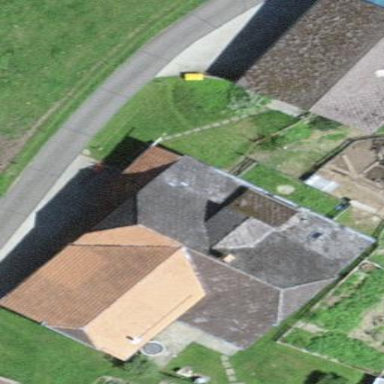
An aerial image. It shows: Farm building.